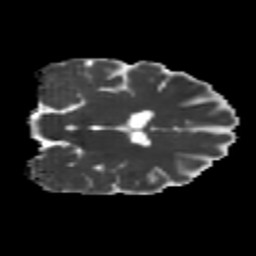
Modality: MD
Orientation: coronal
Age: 24
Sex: male
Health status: healthy
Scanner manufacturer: philips
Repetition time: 7.385 s
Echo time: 0.08599 s